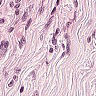
Metastatic tissue present: no